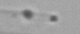
Label: detritus